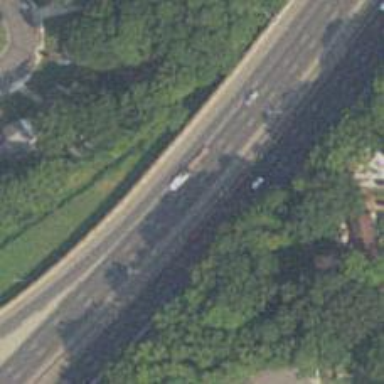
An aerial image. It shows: Motorway junction.